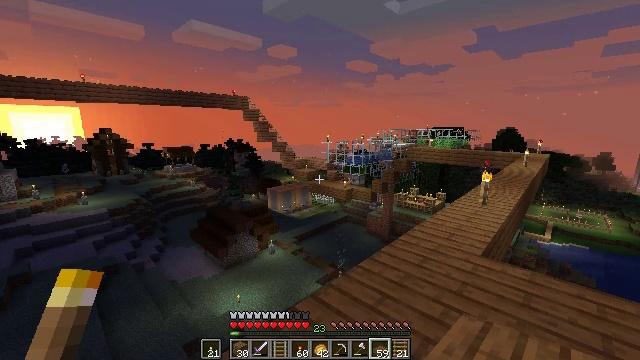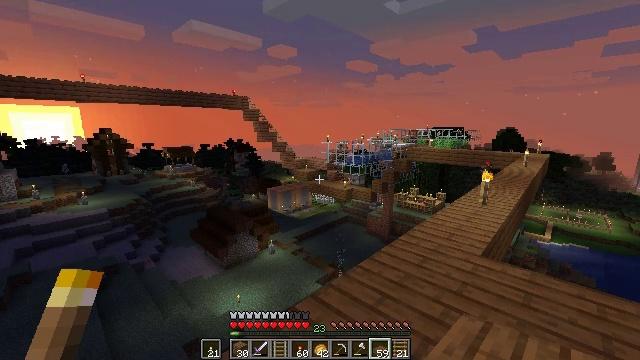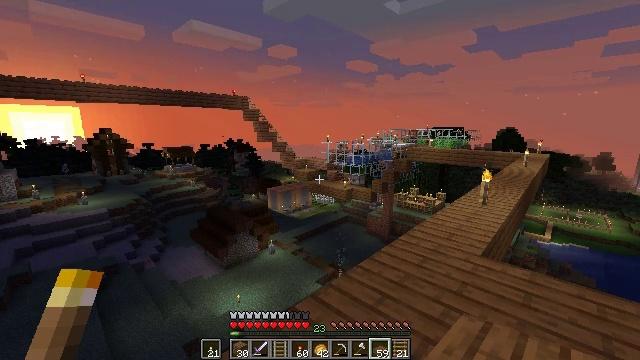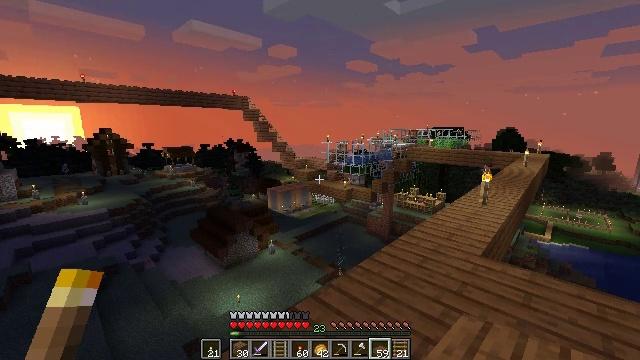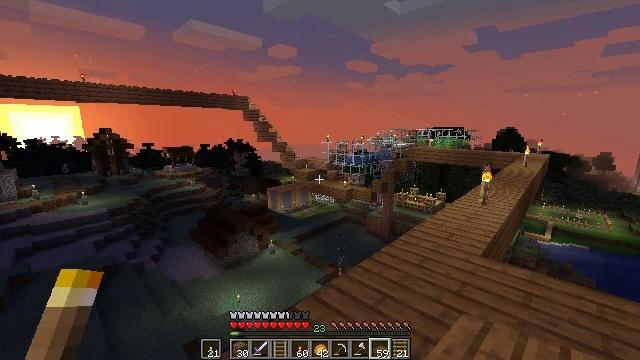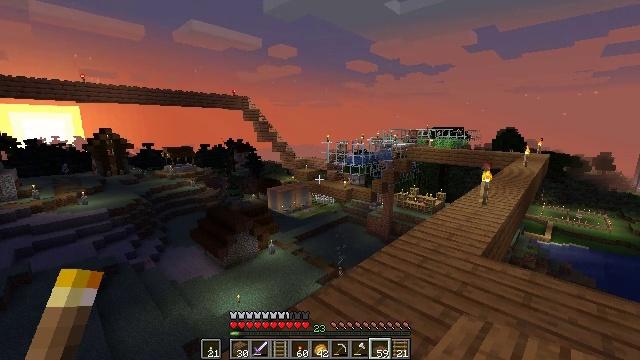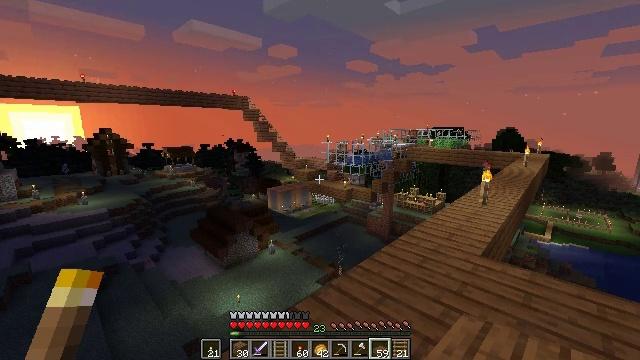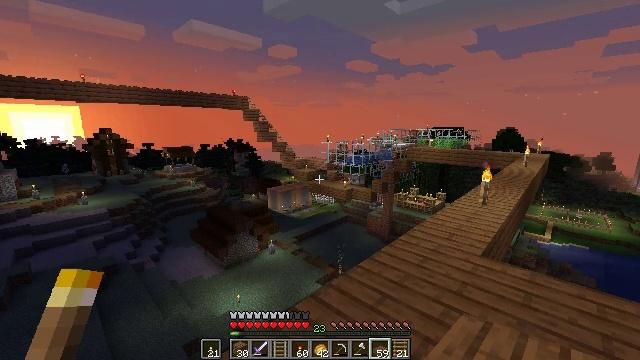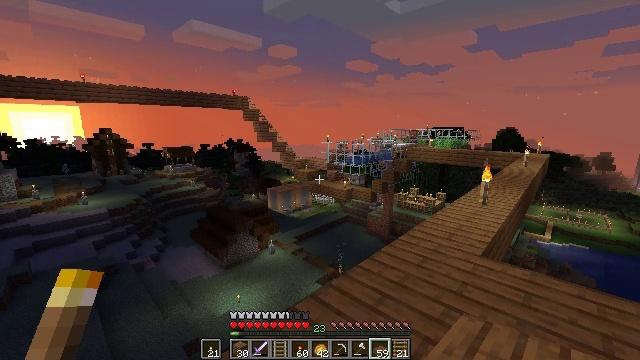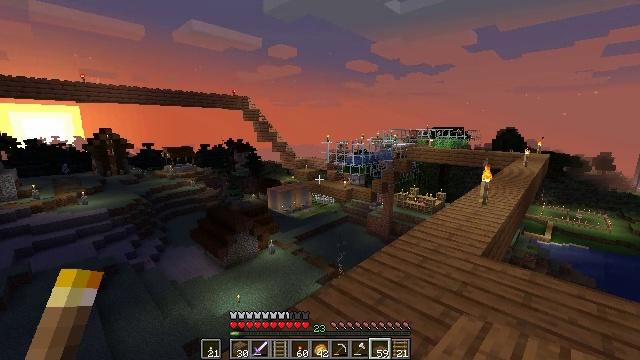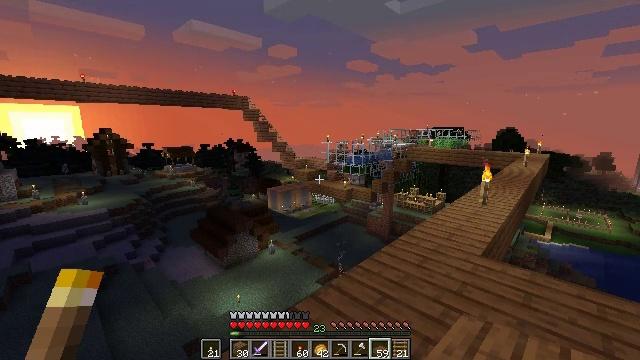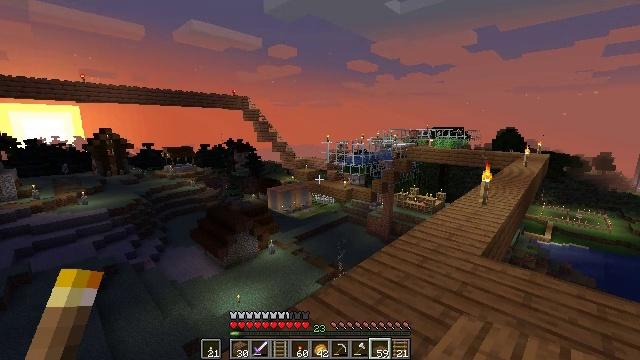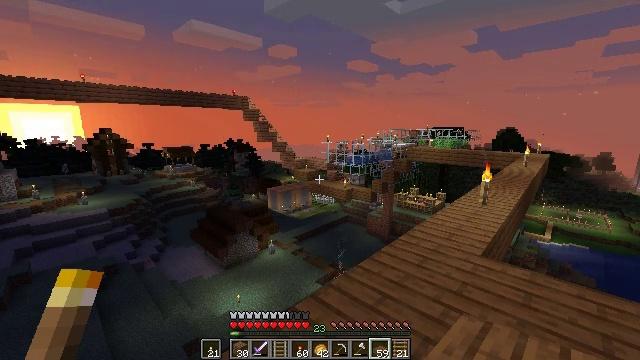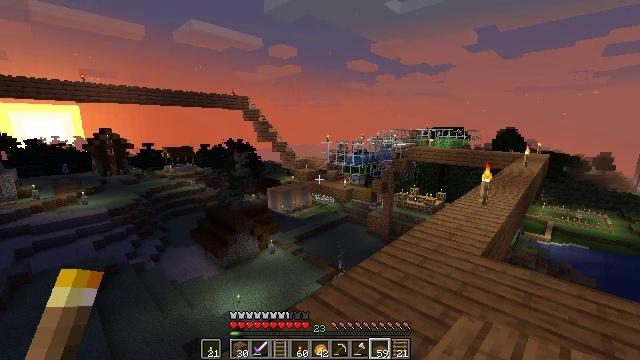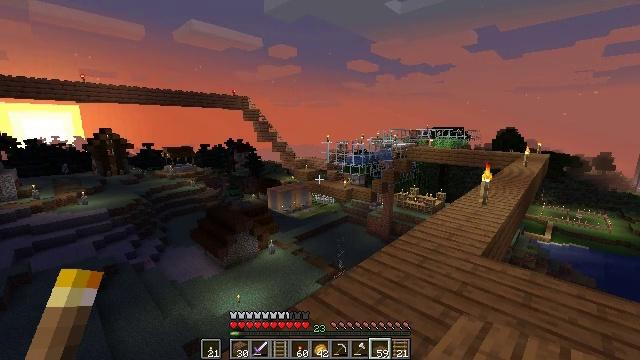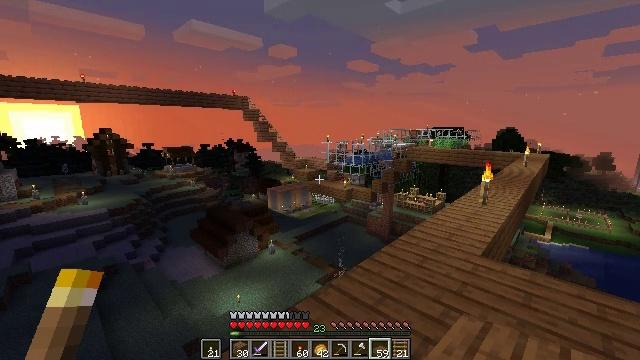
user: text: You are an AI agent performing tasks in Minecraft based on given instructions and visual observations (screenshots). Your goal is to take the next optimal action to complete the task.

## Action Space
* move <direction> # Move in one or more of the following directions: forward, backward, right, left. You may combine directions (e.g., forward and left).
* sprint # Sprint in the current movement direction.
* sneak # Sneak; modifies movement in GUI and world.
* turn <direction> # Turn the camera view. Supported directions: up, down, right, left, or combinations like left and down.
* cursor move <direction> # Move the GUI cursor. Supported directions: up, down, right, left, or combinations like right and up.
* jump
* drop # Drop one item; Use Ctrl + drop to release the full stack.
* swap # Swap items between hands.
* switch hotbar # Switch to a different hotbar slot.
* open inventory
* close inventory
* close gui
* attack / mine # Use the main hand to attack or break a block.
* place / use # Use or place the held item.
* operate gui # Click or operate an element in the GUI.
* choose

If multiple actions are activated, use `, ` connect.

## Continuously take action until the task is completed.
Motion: motion action
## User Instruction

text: Break the rail off the ground.
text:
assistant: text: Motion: no_op
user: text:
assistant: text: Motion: no_op
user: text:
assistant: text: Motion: no_op
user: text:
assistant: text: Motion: no_op
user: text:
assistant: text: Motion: no_op
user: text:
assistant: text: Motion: no_op
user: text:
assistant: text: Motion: no_op
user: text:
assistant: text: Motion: no_op
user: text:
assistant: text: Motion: no_op
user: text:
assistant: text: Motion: no_op
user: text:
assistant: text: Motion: no_op
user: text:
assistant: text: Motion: no_op
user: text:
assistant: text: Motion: no_op
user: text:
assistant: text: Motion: no_op
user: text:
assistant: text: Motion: no_op
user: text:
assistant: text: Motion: no_op
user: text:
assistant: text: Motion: no_op
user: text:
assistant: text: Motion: no_op
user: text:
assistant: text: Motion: no_op
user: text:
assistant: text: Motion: no_op
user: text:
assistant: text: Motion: no_op
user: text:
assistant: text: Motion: no_op
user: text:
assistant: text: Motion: no_op
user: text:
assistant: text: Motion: no_op
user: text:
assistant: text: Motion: no_op
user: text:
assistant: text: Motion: no_op
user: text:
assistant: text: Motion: no_op
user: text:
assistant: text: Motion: no_op
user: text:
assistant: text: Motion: no_op
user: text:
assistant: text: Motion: no_op